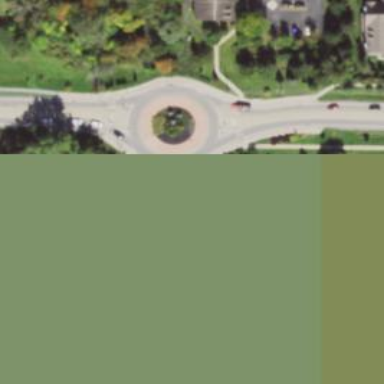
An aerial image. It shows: Tertiary road with asphalt surface leading to roundabout.